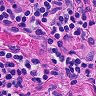
Metastatic tissue present: no